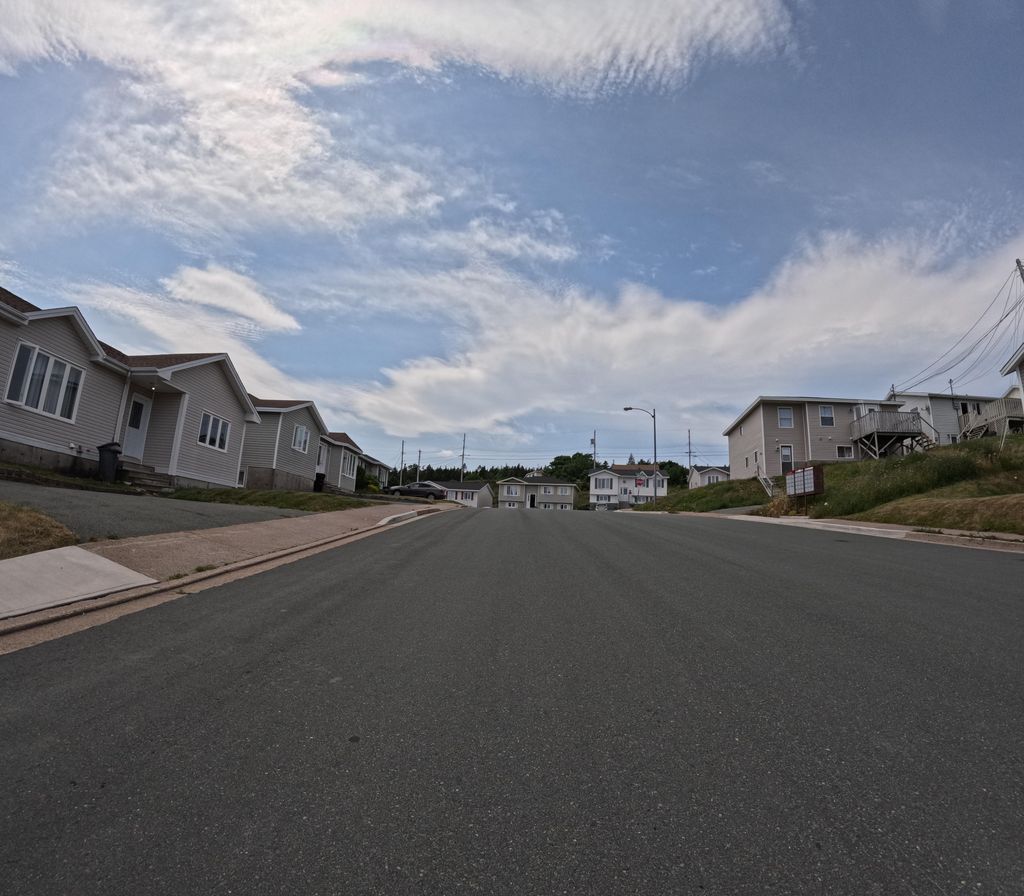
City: st_johns